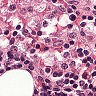
Metastatic tissue present: no